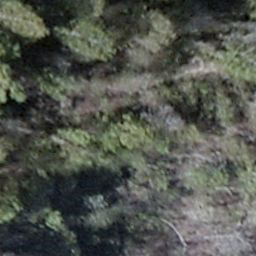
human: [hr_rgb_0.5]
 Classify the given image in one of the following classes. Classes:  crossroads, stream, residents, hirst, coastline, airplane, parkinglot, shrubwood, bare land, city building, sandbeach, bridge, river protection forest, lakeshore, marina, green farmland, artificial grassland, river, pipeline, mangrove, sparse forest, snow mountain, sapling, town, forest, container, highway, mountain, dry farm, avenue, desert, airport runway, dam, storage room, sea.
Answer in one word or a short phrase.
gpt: shrubwood